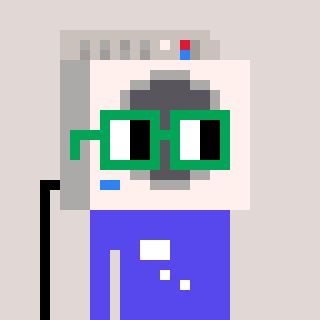
a pixel art character with square green glasses, a washing machine-shaped head and a computerblue-colored body on a warm background